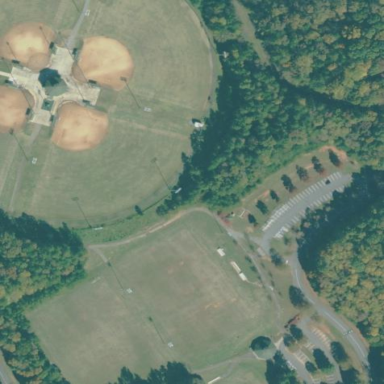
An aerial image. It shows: Baseball pitch for leisure and sports activities.